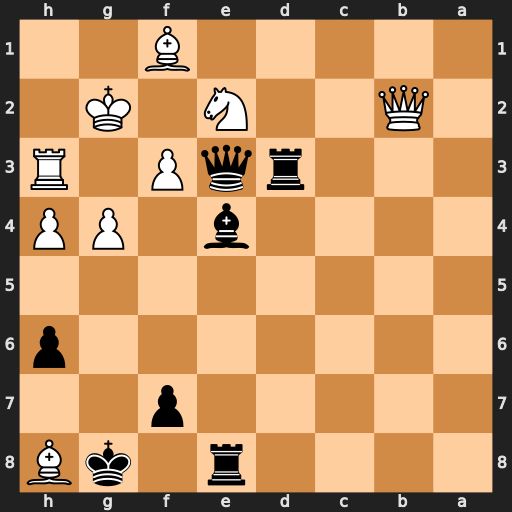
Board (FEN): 4r1kB/5p2/7p/8/4b1PP/3rqP1R/1Q2N1K1/5B2
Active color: b
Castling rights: -
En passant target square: -
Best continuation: Bxf3+ Rxf3 Qxf3+